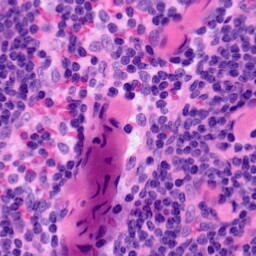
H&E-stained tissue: LymphNode